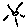
Label: sun